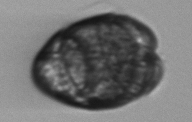
Label: Margalefidinium